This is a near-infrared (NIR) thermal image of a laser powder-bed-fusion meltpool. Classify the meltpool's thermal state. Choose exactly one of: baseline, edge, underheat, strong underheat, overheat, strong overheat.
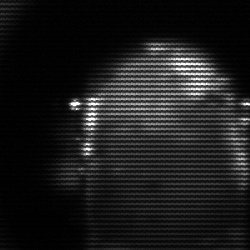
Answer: baseline